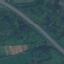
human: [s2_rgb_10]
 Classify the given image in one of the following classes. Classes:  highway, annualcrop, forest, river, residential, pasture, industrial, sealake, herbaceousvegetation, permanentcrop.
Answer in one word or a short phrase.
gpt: Highway